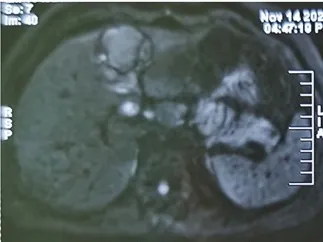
Typical images of magnetic resonance imaging of the liver lesions. (C) The DWI phase image of the liver lesions. DWI, diffusion-weighted imaging.
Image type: radiology (mri)